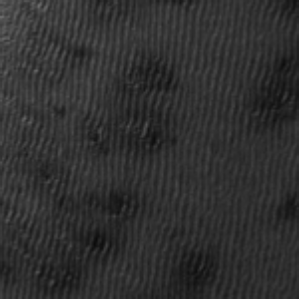
Label: frost